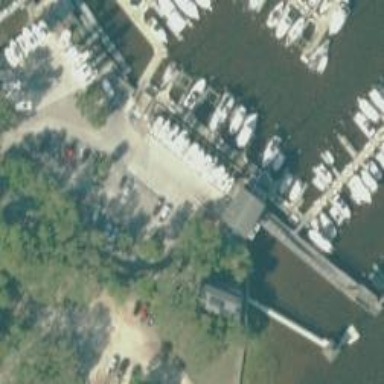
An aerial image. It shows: Sailing club located at marina. It is yacht club.